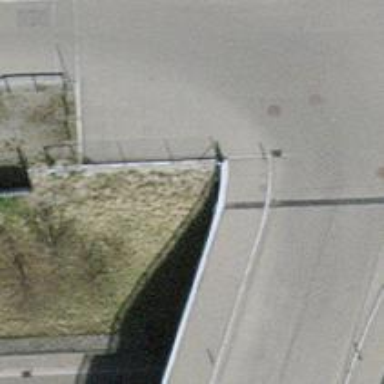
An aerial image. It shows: Asphalt sidewalk along the footway.